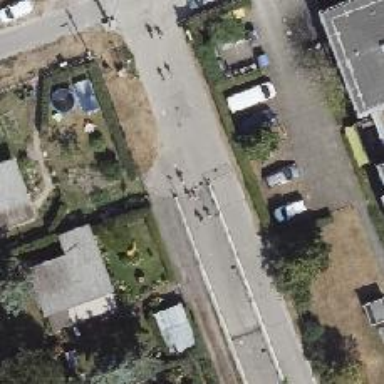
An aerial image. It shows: Asphalt footway with ramp.